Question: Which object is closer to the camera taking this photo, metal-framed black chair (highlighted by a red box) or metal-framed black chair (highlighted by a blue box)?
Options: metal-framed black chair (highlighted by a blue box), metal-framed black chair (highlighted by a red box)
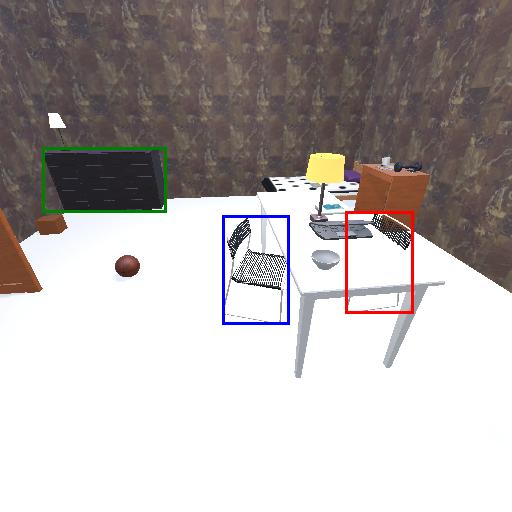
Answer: metal-framed black chair (highlighted by a blue box)